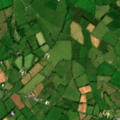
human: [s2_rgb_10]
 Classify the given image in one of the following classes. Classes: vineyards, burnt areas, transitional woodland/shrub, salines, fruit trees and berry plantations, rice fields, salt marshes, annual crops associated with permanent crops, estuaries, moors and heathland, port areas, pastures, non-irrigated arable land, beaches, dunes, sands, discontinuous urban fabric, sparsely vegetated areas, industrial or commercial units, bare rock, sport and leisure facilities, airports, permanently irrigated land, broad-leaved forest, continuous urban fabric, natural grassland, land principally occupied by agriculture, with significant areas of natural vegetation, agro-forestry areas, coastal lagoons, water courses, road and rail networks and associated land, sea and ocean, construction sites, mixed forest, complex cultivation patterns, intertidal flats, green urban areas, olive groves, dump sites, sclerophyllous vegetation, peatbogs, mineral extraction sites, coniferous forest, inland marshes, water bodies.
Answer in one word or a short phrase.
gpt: pastures